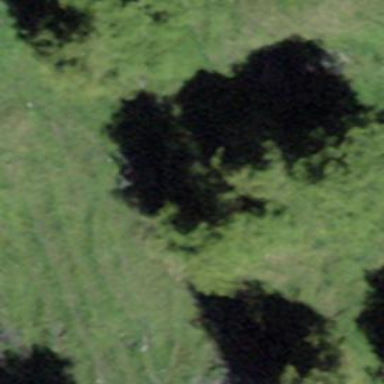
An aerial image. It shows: Forest area.